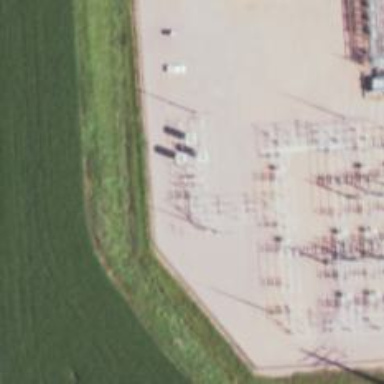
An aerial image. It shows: Switch used for power control.